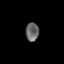
Tissue: prostate
Cell type: T cells
Senescence score: 0.3328
Nuclear area (px): 237
Mean DAPI intensity: 102.937